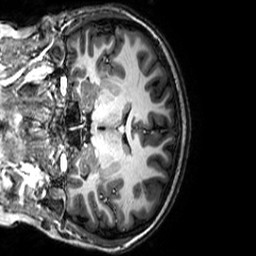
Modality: T1w
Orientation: coronal